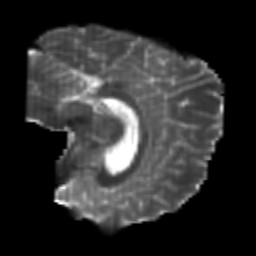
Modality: T2w
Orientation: sagittal
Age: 24
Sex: male
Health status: healthy
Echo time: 0.074 s